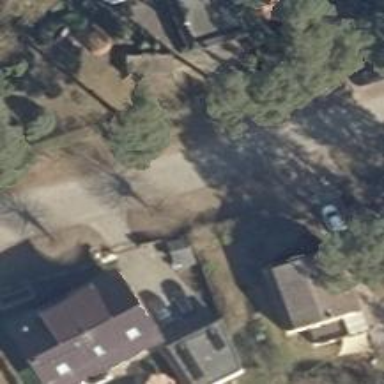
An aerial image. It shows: Driveway leading to service road.